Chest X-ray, PA view. Patient: 65 years old, sex M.
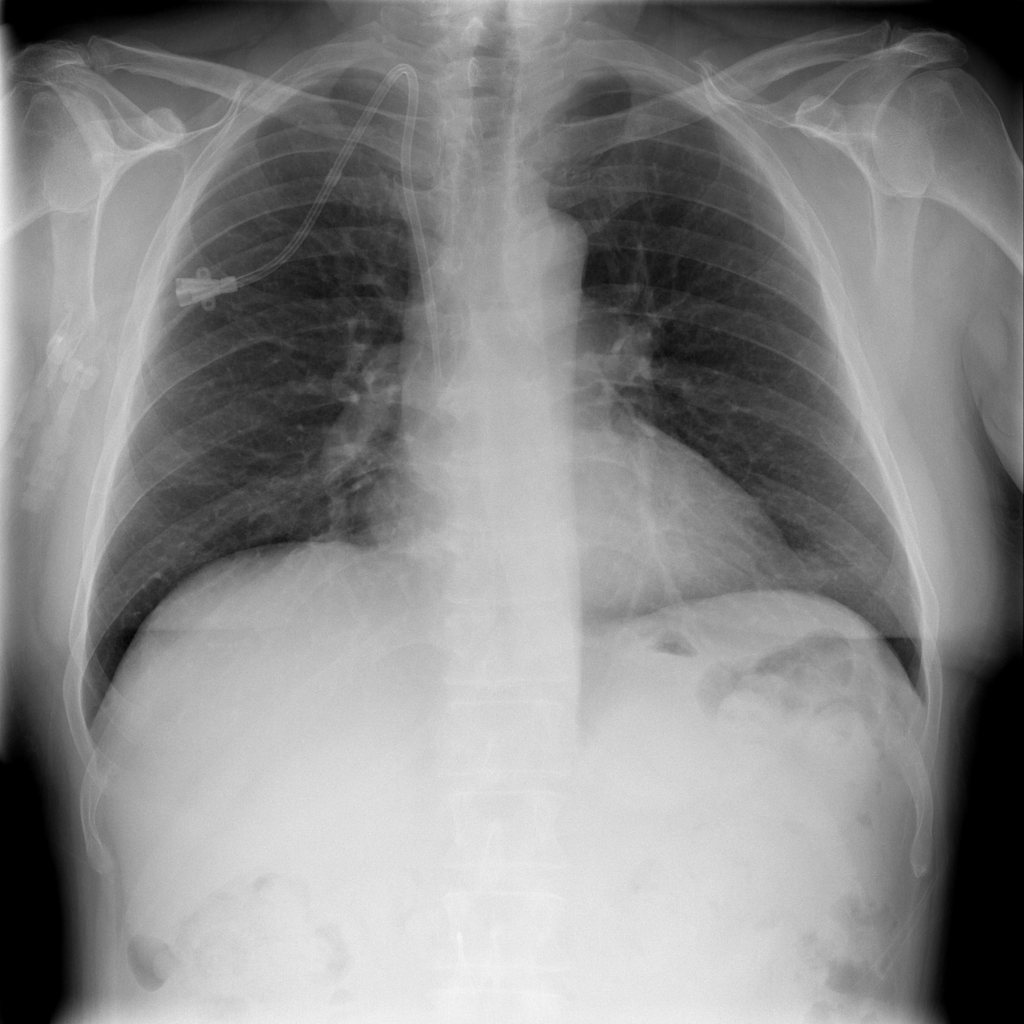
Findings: No Finding